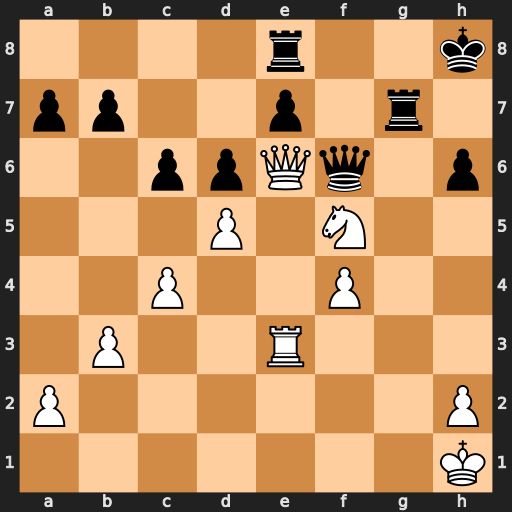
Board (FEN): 4r2k/pp2p1r1/2ppQq1p/3P1N2/2P2P2/1P2R3/P6P/7K
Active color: w
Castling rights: -
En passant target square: -
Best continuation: Qxf6 exf6 Rxe8+